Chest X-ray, PA view. Patient: 45 years old, sex F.
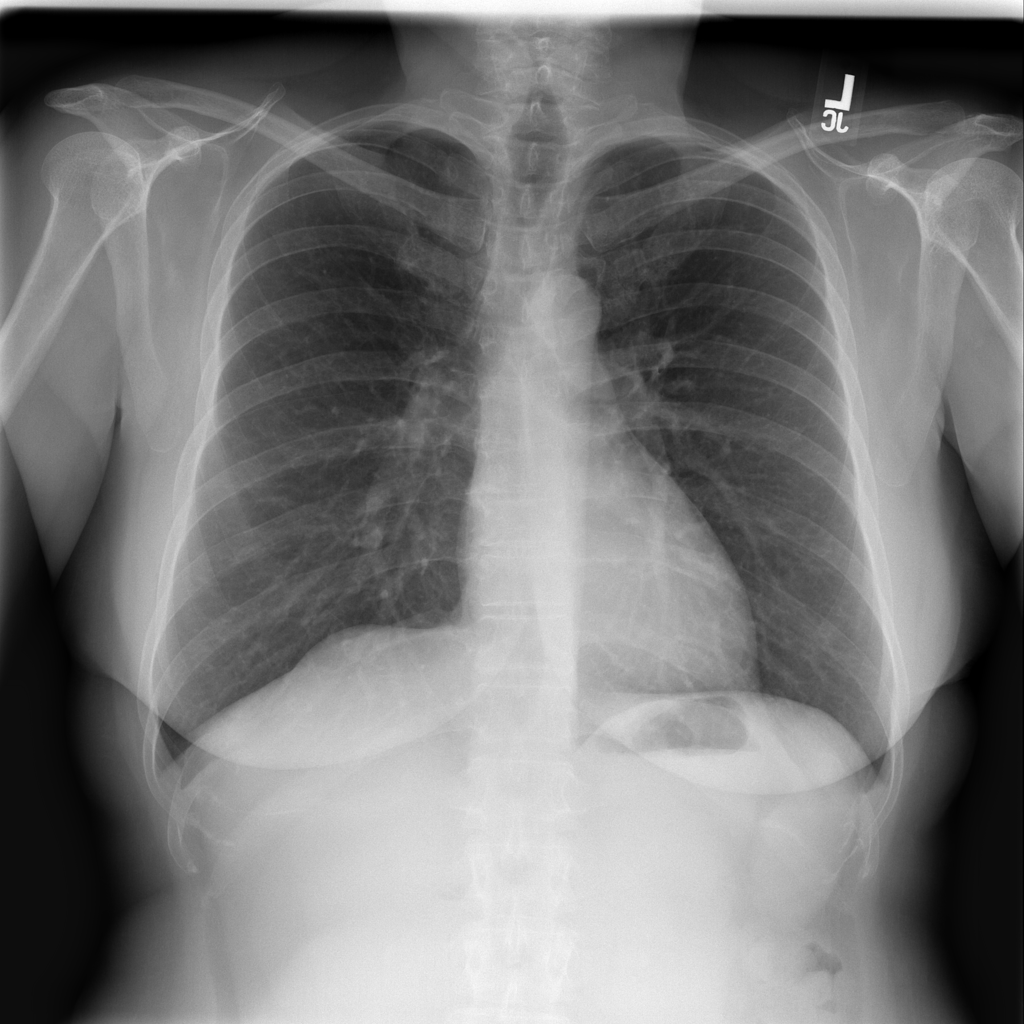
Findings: No Finding